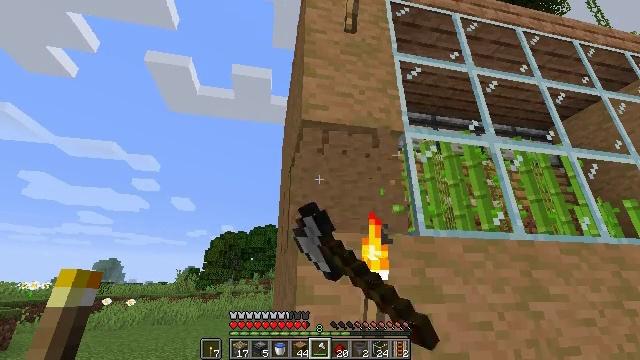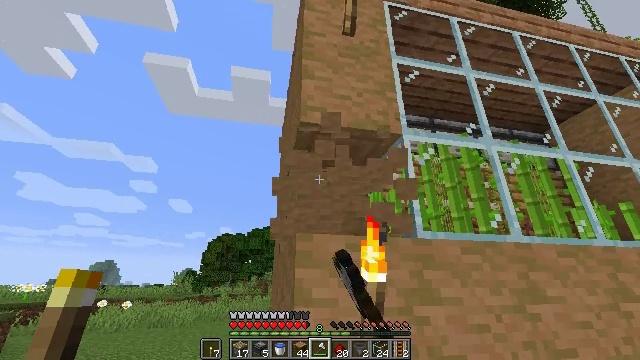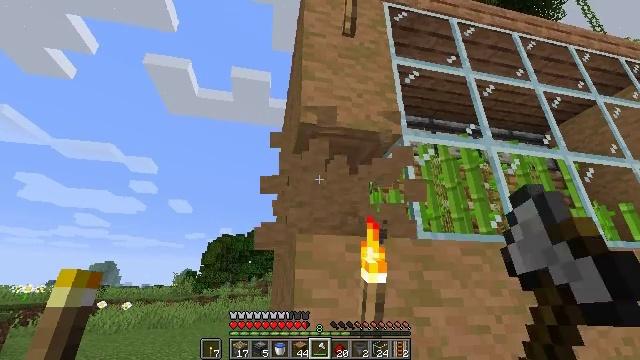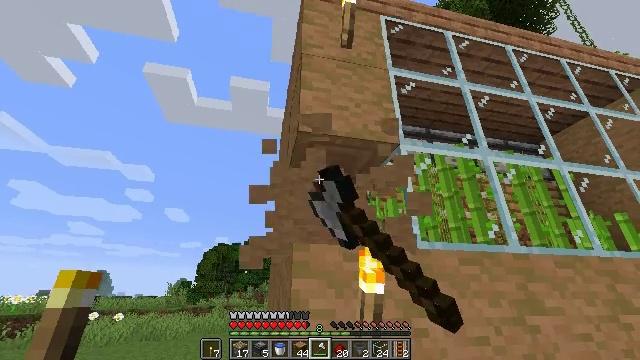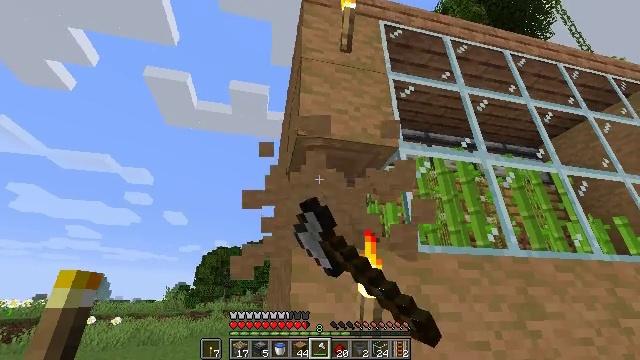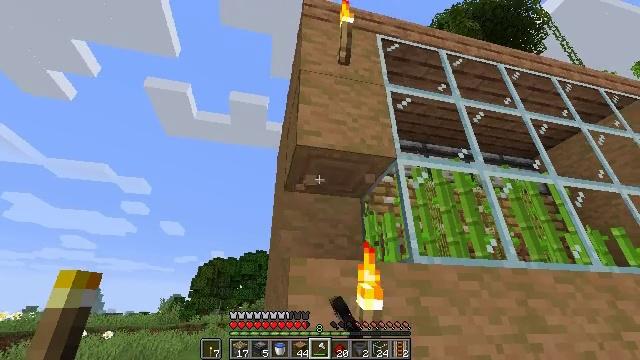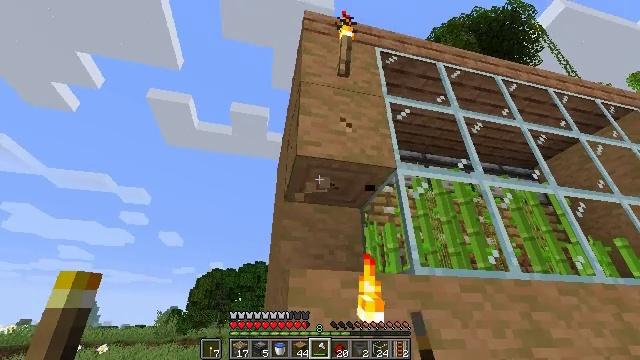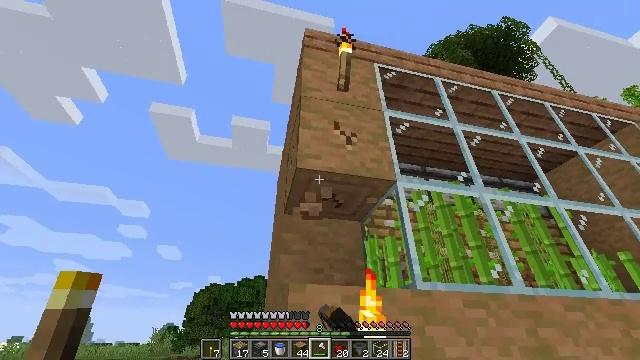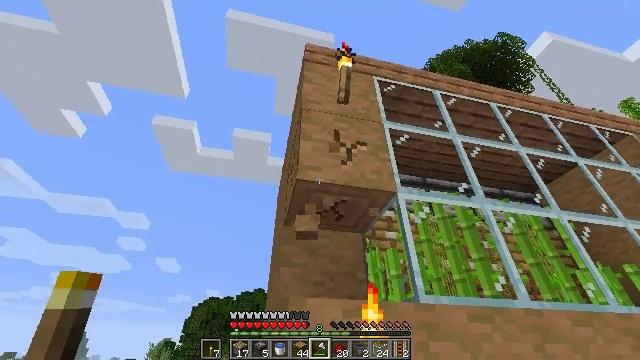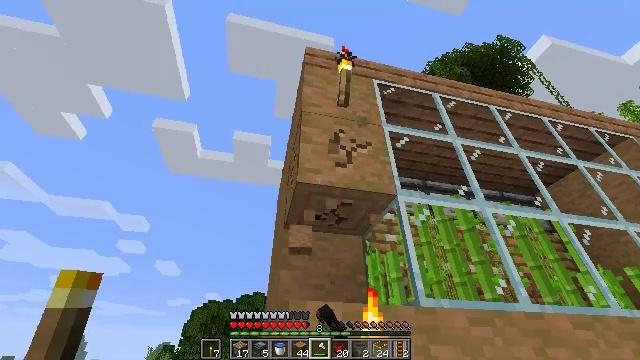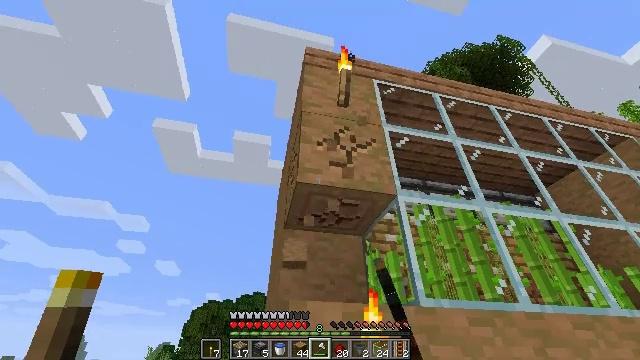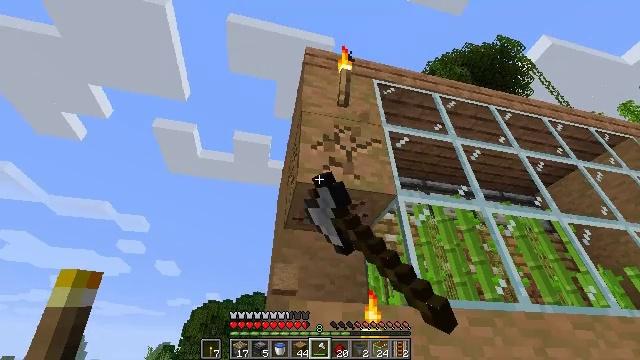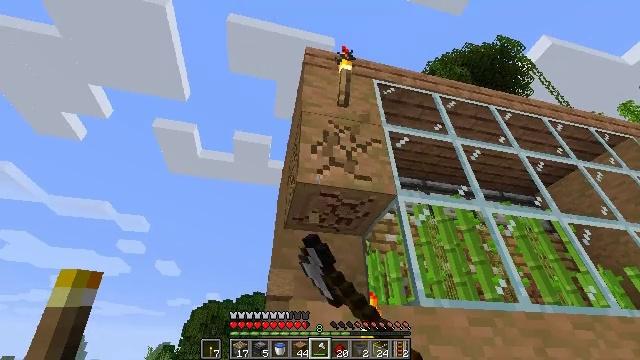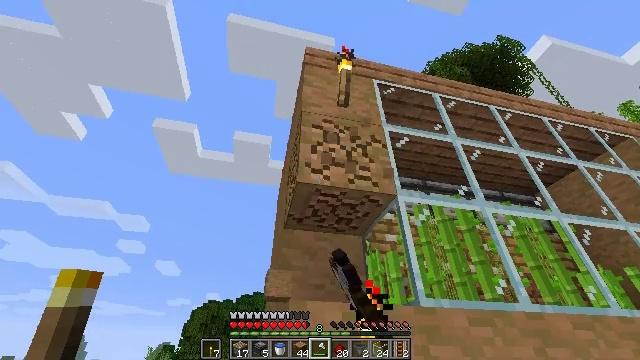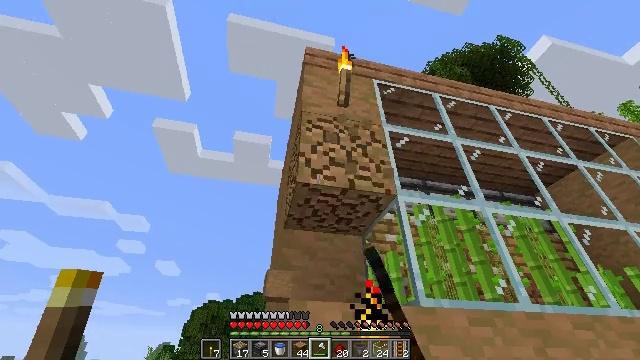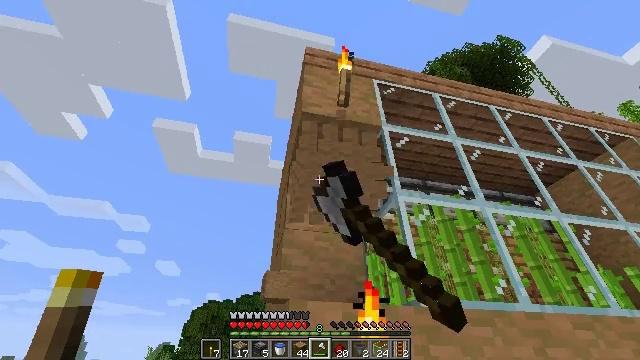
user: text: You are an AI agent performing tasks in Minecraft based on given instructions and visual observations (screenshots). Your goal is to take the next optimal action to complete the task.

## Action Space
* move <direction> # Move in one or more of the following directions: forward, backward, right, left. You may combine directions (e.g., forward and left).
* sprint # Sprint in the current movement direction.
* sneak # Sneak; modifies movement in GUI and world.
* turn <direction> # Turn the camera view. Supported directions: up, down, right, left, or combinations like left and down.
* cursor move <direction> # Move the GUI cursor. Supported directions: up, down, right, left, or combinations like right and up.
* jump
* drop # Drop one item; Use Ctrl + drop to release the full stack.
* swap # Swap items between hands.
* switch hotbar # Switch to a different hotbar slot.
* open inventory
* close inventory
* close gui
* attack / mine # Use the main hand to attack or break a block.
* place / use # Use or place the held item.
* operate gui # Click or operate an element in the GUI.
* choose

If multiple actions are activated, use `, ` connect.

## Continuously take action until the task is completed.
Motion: motion action
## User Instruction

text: Mine stripped jungle log.
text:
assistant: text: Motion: attack / mine
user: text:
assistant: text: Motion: attack / mine
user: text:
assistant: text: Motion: turn up, attack / mine
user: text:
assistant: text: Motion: attack / mine
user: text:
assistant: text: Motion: turn up, attack / mine
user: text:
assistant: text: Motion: turn up, attack / mine
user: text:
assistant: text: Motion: turn up, attack / mine
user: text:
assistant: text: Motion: turn up, attack / mine
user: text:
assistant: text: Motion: attack / mine
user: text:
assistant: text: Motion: attack / mine
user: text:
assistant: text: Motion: attack / mine
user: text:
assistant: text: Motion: attack / mine
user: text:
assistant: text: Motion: attack / mine
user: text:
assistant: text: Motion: attack / mine
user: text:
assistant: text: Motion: attack / mine
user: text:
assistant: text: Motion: attack / mine
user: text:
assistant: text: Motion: attack / mine
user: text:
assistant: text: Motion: attack / mine
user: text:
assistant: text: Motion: attack / mine
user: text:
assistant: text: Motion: turn up, attack / mine
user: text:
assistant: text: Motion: turn up, attack / mine
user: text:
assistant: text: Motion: turn up, attack / mine
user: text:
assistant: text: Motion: attack / mine
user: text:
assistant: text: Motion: attack / mine
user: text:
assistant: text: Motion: attack / mine
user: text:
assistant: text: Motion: attack / mine
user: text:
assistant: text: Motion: attack / mine
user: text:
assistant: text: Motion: attack / mine
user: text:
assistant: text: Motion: attack / mine
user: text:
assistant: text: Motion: attack / mine